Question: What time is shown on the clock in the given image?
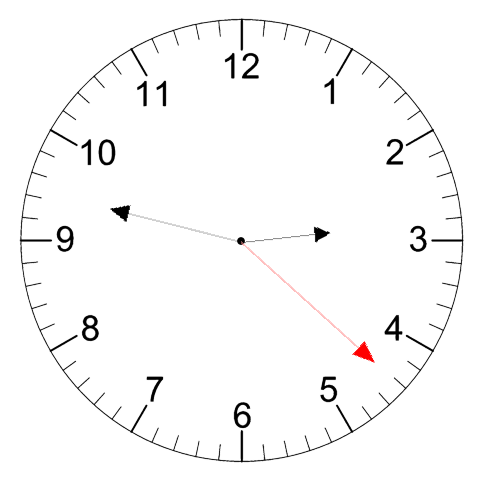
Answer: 02:47:22